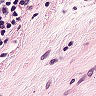
Metastatic tissue present: no